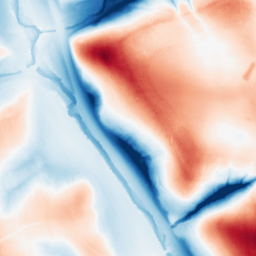
Category: edge_preserving
Decomposition family: guided
Decomposition parameters: radius: 32
eps: 1
Upsampling method: edge_directed
Upsampling parameters: scale: 4
Upsampling scale: 4